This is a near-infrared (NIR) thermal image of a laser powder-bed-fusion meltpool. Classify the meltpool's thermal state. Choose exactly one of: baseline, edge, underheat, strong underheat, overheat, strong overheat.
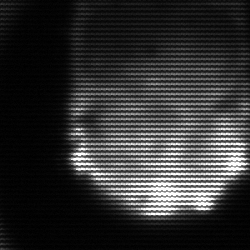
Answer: edge